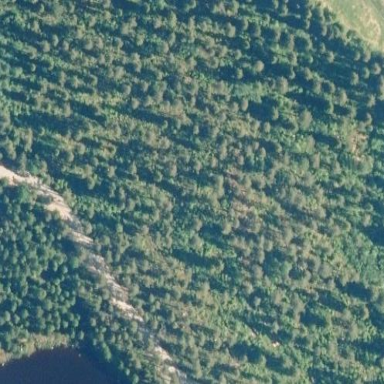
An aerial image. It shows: Woodland with evergreen needle-leaved trees.